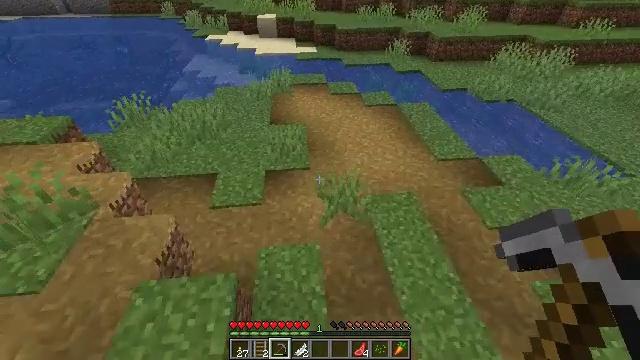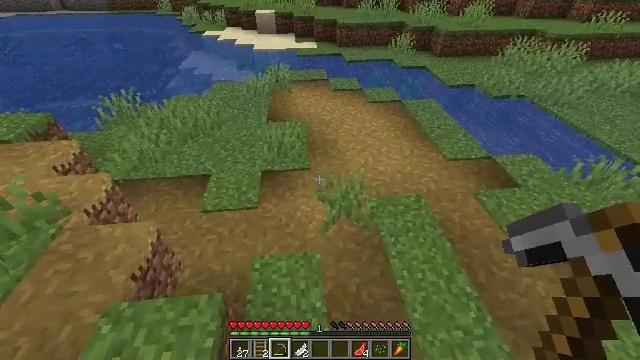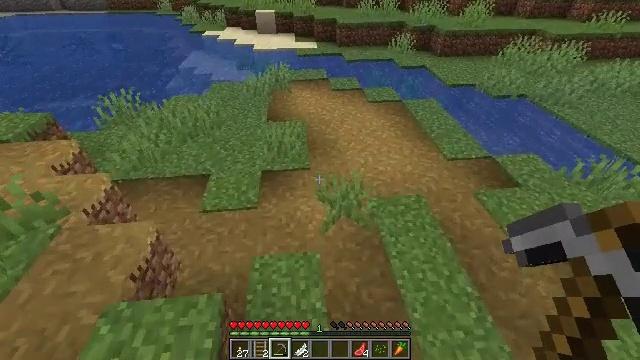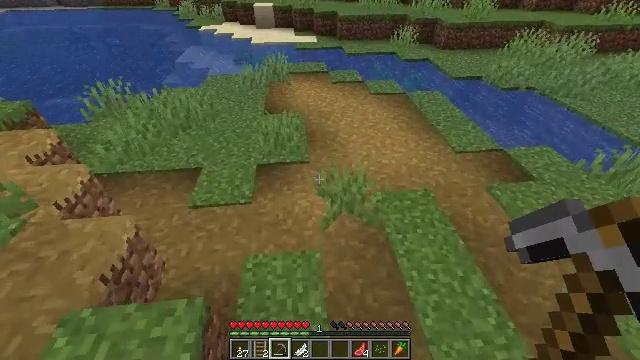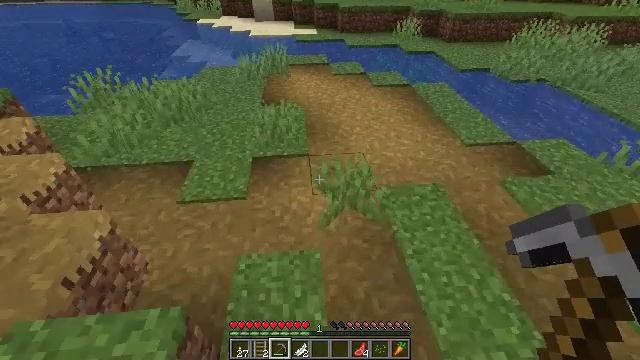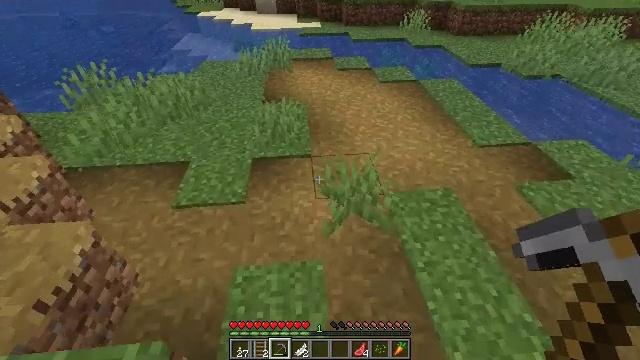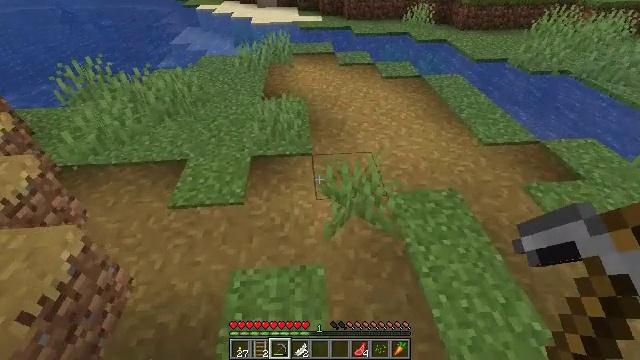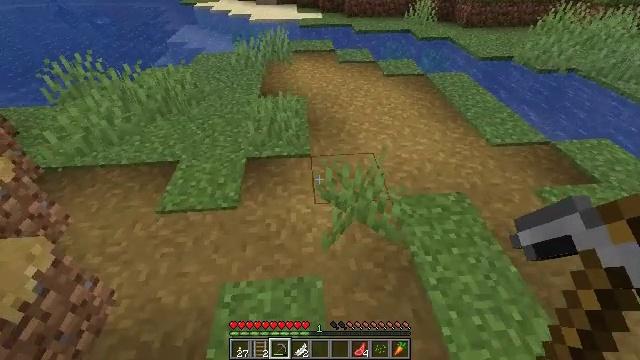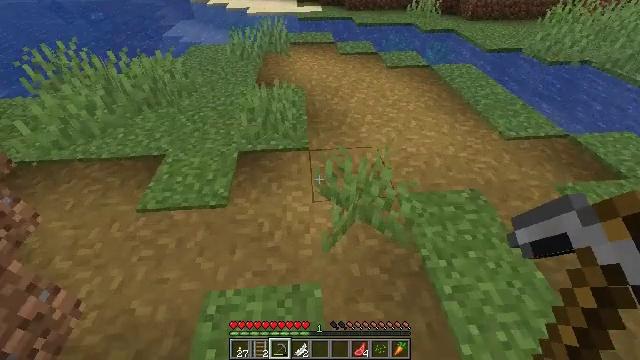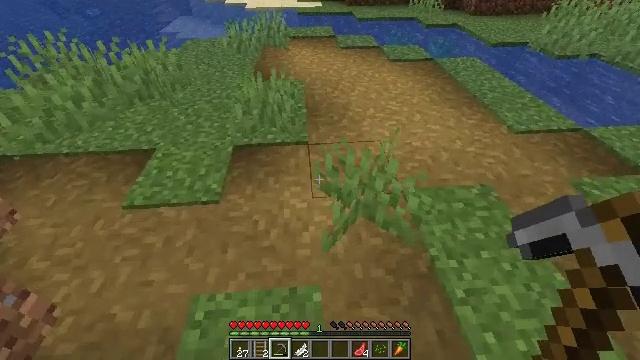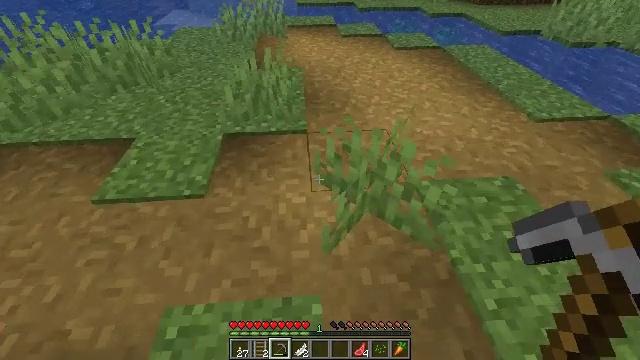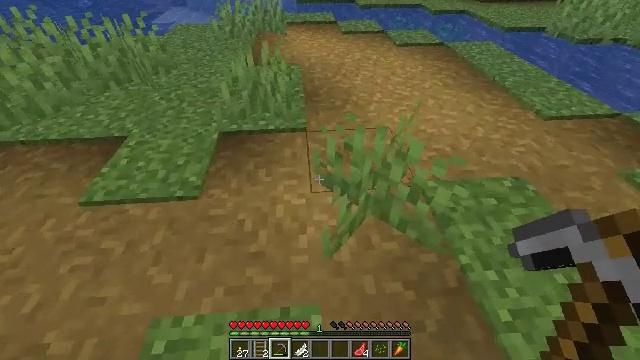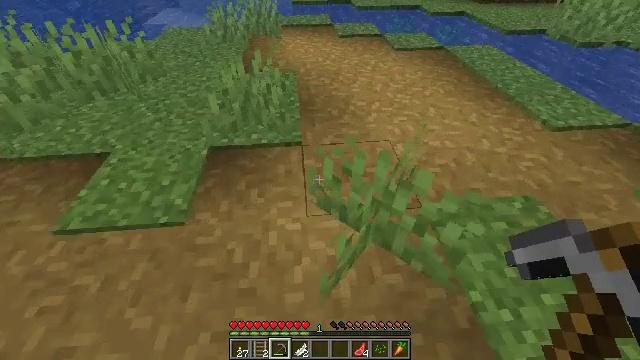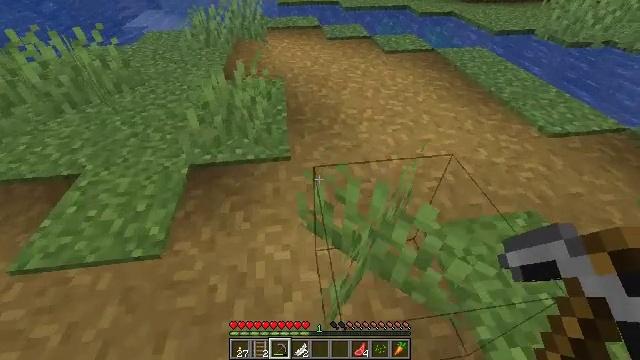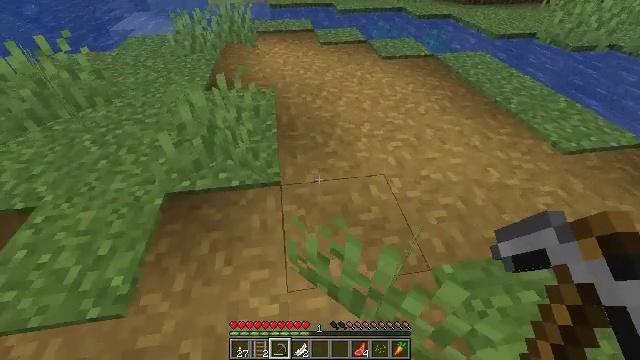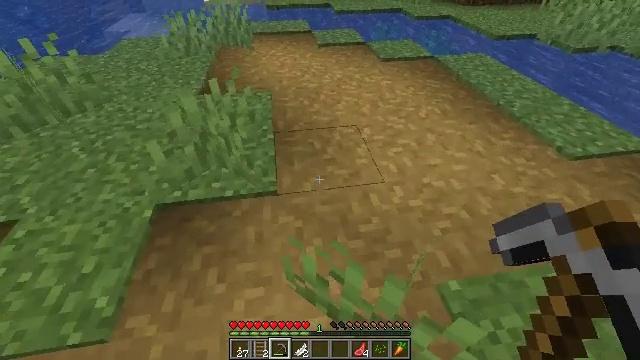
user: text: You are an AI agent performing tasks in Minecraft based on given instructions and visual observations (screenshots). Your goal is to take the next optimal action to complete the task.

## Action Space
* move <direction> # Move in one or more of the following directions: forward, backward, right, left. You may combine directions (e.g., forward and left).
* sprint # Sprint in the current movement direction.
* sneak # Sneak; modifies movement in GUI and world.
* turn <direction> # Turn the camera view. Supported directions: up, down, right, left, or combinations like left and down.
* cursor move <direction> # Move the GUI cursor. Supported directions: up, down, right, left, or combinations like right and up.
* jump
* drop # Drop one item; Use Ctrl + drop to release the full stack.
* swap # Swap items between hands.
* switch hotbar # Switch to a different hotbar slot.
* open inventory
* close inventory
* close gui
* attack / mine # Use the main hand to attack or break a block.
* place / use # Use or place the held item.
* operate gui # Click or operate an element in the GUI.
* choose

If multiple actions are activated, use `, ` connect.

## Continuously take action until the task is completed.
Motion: motion action
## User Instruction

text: Dig the grass path to transform it.
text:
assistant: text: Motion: move forward
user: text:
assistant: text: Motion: move forward
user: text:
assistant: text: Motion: move forward
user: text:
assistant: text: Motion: move forward
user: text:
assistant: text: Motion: move forward, turn down
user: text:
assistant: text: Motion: move forward, turn down
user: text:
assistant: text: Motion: move forward
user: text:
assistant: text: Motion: move forward
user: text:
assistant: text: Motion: move forward
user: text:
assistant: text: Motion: move forward
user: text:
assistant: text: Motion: move forward
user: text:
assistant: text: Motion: move forward
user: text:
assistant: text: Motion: move forward, turn right
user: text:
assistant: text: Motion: move forward, turn right
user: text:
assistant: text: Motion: move forward
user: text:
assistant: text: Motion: move forward
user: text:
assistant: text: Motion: move forward
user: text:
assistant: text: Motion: move forward
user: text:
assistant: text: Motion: move forward
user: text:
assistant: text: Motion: move forward
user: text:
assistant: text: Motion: move forward
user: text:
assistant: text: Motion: move forward
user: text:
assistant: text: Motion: move forward
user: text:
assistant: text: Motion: move forward, turn down
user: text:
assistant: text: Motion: move forward
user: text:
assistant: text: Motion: move forward
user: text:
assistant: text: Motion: move forward
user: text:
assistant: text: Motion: move forward
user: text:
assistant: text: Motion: move forward
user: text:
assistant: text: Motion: turn down